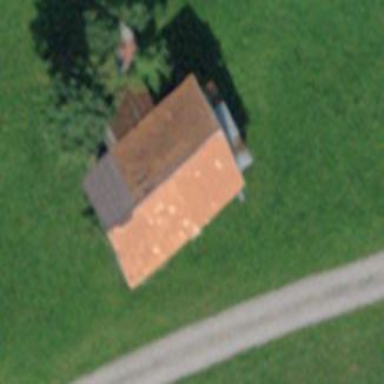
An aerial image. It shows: Barn.